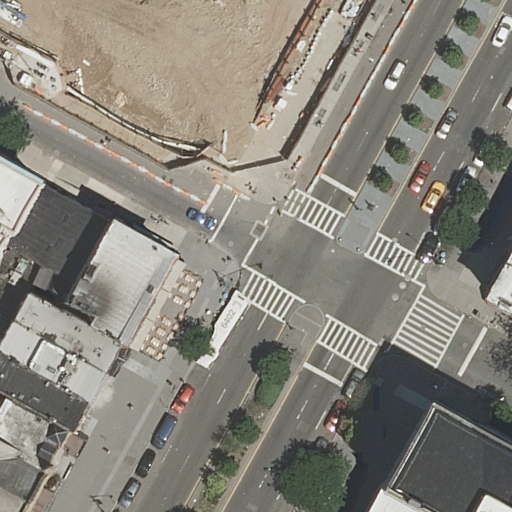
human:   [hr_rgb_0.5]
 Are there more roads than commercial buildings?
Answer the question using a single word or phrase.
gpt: yes

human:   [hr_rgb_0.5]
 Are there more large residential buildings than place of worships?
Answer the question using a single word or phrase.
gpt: no

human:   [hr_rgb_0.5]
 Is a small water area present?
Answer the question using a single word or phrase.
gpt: no

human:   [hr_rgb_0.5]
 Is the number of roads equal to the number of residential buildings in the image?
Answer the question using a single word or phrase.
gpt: no

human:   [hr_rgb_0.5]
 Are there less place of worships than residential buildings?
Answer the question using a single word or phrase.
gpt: yes

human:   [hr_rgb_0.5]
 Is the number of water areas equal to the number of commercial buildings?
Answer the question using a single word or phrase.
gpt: no

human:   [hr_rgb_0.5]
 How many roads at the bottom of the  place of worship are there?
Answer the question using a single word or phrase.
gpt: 0

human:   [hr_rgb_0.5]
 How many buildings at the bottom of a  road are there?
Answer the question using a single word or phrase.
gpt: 11

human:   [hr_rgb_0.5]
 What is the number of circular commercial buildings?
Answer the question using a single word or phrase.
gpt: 0

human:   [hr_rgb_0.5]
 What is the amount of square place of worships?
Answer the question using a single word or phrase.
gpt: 0

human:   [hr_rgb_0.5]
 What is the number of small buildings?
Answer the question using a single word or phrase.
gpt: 3

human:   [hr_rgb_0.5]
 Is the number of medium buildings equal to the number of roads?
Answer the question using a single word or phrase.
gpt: no

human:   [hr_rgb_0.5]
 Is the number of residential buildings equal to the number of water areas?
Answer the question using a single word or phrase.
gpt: no

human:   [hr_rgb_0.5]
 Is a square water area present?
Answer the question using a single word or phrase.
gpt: no

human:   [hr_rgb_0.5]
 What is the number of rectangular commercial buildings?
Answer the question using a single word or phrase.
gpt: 1

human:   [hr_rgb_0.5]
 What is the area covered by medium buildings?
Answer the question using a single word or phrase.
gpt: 1277m2

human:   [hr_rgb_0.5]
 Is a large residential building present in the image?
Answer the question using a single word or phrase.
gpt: yes

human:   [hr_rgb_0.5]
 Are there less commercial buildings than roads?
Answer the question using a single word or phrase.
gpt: yes

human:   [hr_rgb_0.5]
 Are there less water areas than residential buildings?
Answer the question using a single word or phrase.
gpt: yes

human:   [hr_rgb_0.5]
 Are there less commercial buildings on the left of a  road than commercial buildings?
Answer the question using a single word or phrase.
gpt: no

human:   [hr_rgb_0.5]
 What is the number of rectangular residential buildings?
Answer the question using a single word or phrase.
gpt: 7

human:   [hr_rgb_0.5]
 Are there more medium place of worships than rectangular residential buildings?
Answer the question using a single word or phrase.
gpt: no

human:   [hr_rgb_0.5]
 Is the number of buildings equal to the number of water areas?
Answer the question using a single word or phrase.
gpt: no

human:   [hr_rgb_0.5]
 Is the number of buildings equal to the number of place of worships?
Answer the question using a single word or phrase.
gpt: no

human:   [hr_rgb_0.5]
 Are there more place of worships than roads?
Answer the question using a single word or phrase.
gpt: no

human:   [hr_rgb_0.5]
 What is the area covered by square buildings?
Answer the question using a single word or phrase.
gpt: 0m2

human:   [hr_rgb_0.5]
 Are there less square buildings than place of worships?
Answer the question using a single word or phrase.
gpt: yes

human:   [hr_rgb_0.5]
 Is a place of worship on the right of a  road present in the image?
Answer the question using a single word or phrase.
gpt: no

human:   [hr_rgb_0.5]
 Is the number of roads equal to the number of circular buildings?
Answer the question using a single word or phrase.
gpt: no

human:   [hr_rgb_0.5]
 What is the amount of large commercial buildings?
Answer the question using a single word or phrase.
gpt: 1

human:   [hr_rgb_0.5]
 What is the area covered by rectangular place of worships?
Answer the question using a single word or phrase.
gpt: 390m2

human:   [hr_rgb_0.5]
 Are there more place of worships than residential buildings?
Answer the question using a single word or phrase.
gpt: no

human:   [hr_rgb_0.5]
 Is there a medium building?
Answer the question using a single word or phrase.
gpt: yes

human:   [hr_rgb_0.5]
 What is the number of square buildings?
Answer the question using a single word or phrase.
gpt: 0

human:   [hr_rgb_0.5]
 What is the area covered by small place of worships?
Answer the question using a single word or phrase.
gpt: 0m2

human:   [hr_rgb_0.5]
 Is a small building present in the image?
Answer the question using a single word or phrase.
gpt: yes